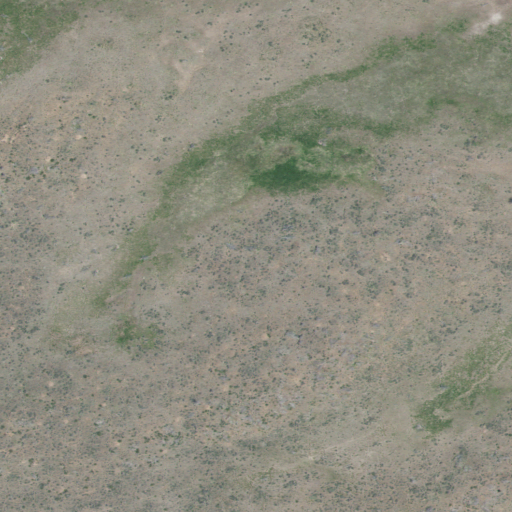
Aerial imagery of plain(s) in Idaho named Peer Field containing shrub, herbaceous wetlands, grassland, and woody wetlands